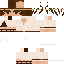
A female human skin with pale skin, wearing brown long hair dressed in a blue robe top and black pants, featuring a closed mouth.